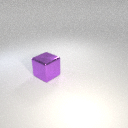
large purple metal cube